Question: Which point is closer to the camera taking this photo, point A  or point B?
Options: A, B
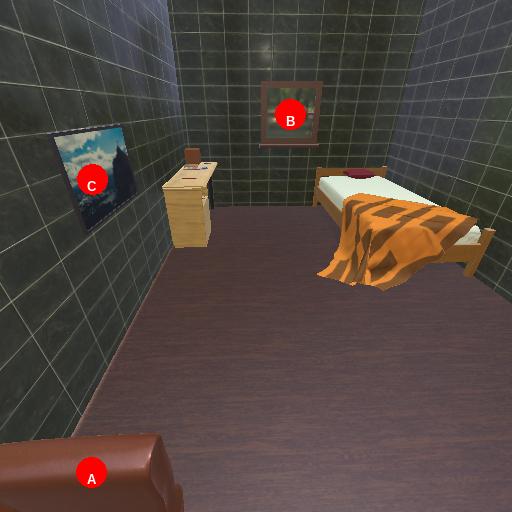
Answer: A